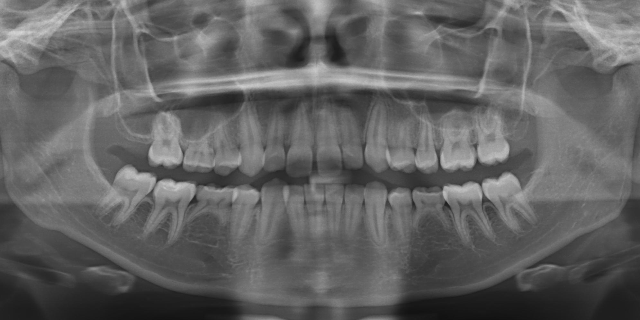
adult